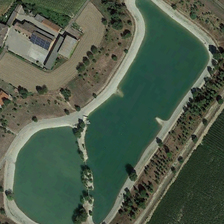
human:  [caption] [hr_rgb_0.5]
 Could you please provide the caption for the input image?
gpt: around the lake is a house with grey roofs .

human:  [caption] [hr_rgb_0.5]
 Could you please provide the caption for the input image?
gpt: a large number of trees have been planted around the broad lake .

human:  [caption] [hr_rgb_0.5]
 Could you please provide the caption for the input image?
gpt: a large number of trees have been planted around the broad lake .

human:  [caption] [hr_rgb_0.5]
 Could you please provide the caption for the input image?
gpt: around the lake is a house with grey roofs .

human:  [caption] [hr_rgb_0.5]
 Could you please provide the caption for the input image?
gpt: a large number of trees have been planted around the broad lake .